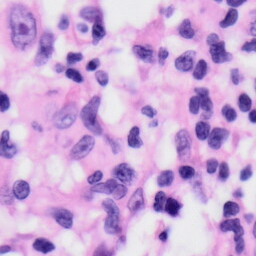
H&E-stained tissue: Skin